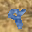
Label: 8